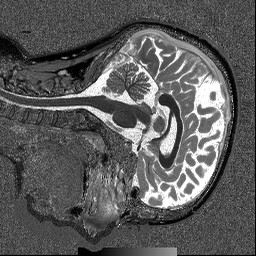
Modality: T1map
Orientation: sagittal
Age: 25
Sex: female
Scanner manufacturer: siemens
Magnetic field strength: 3 T
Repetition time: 5 s
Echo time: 0.00298 s